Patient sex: M
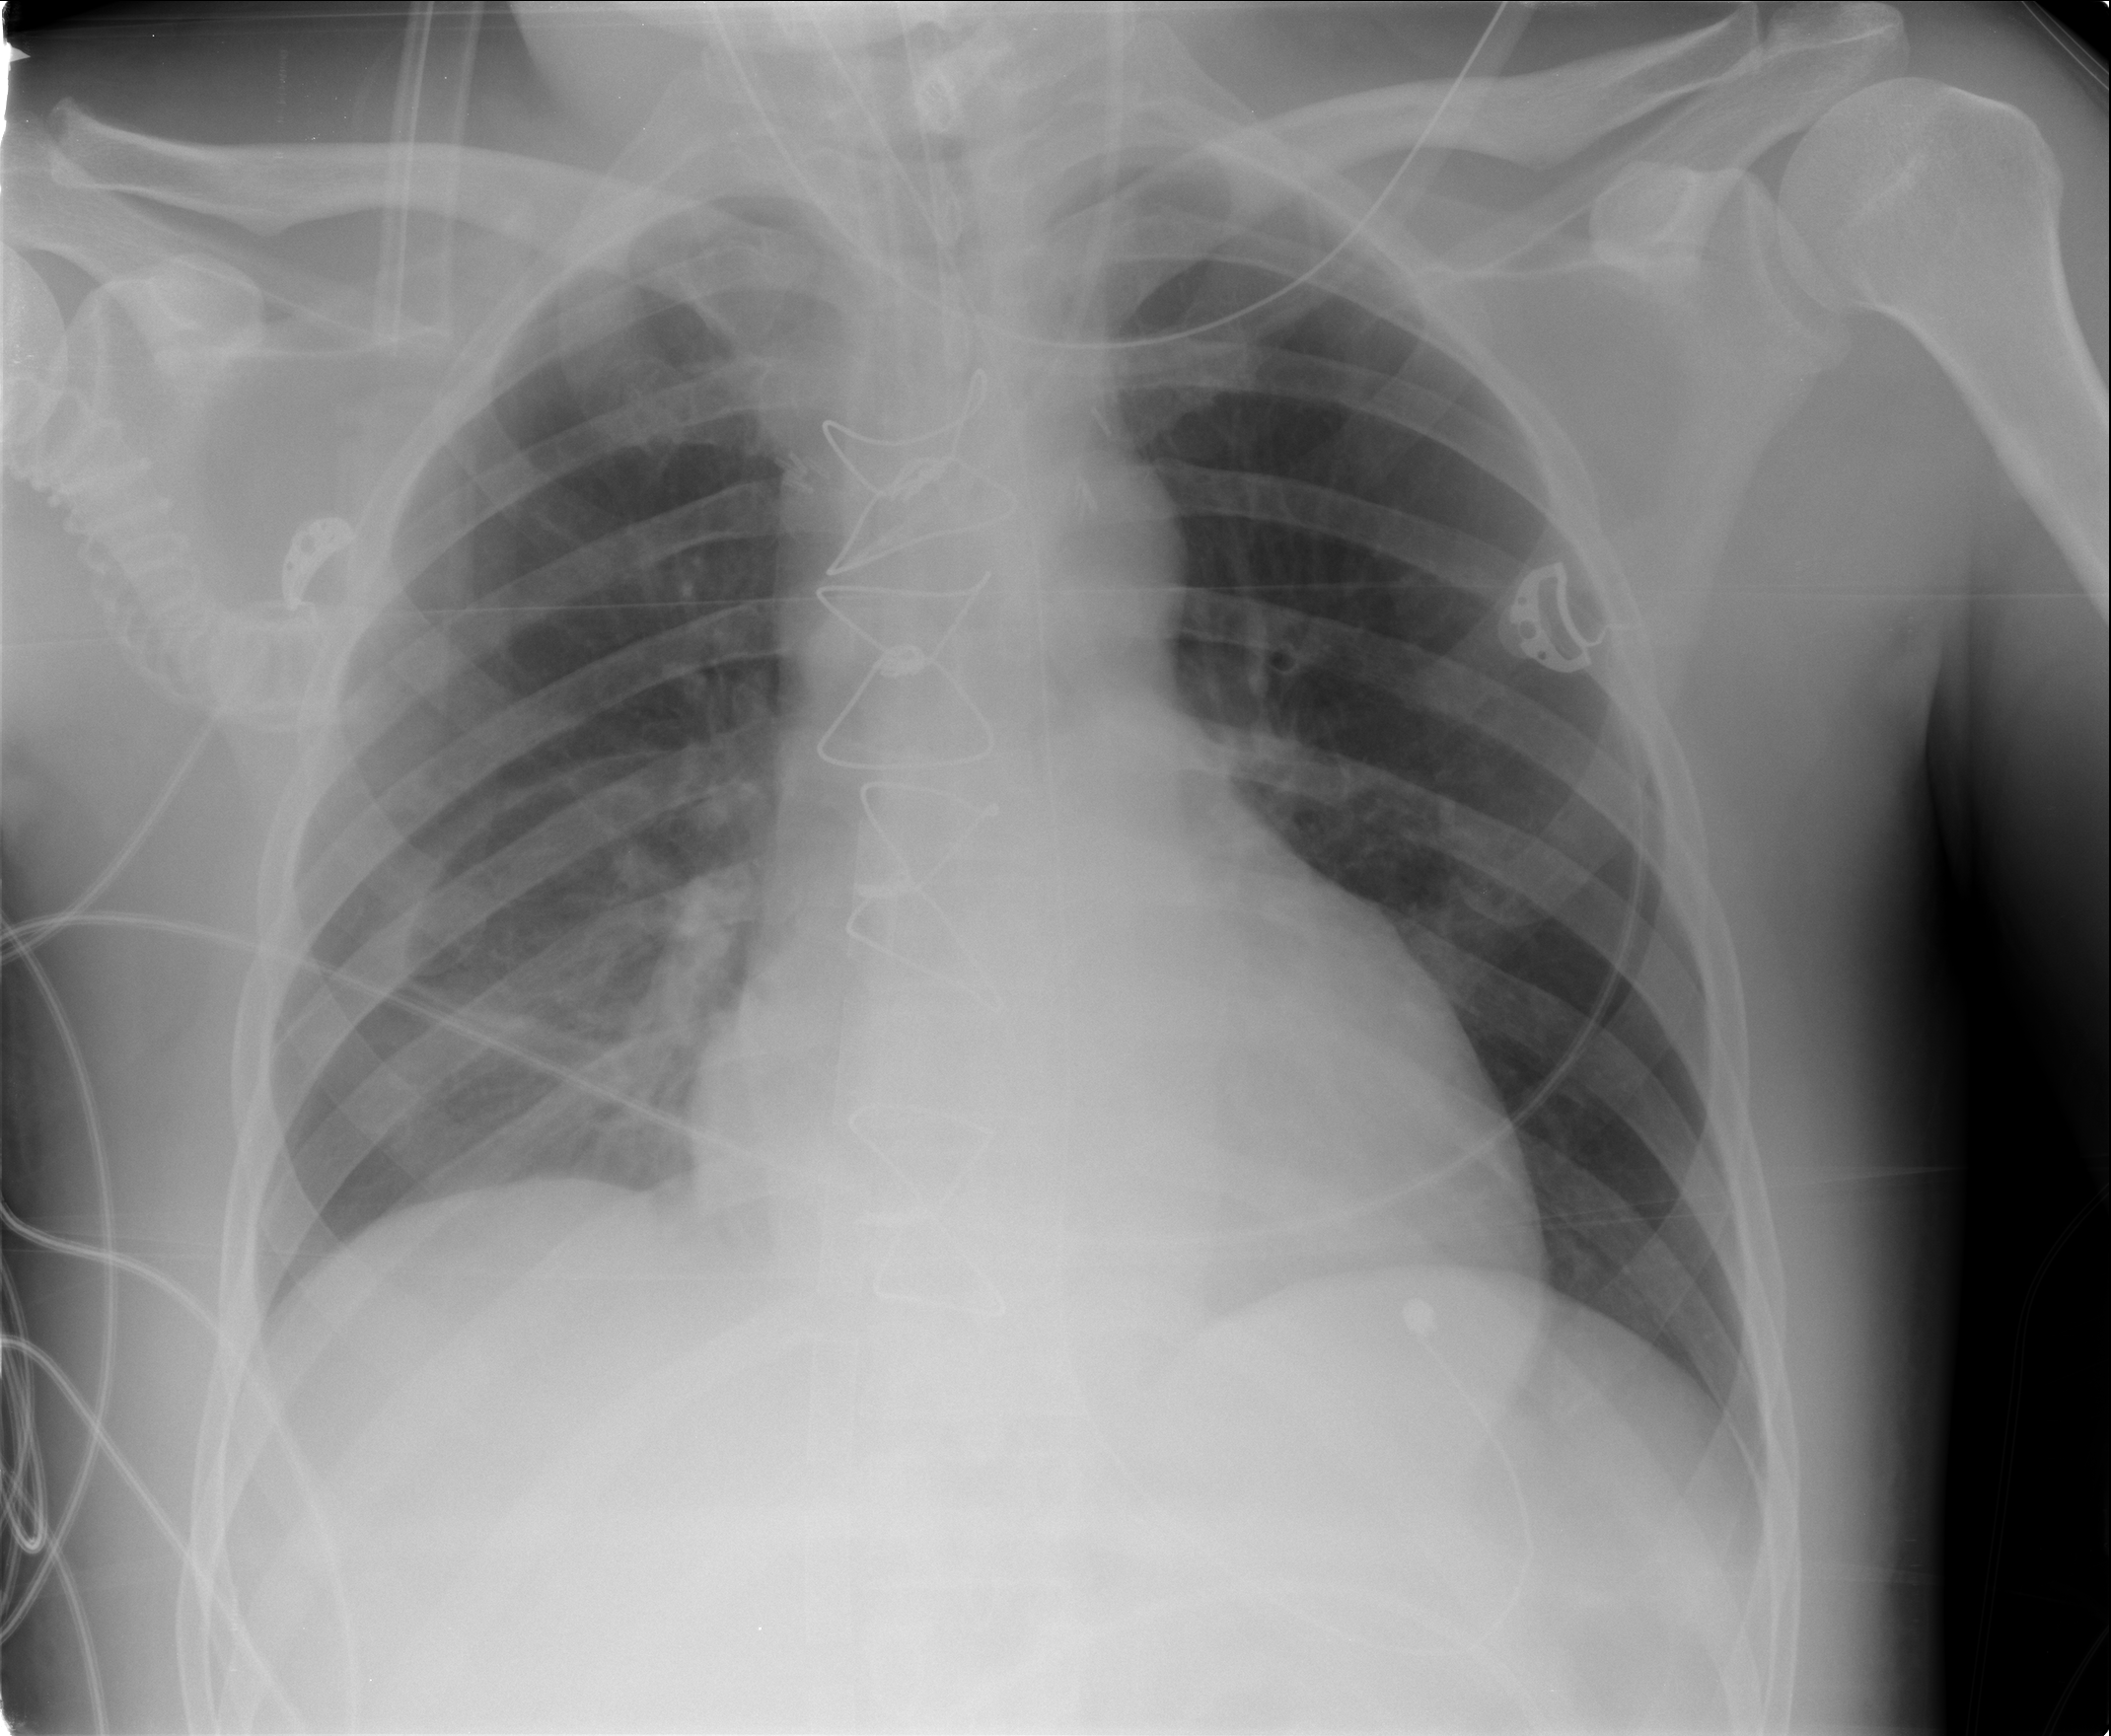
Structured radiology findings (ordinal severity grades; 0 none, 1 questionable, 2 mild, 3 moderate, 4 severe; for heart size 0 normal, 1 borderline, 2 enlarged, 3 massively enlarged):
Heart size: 0
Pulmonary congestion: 0
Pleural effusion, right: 0
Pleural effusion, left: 0
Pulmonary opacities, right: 2
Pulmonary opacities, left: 0
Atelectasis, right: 0
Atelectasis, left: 0